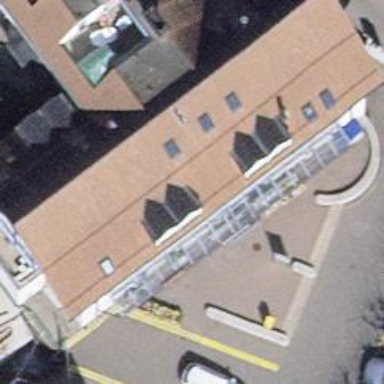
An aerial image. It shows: Supermarket.